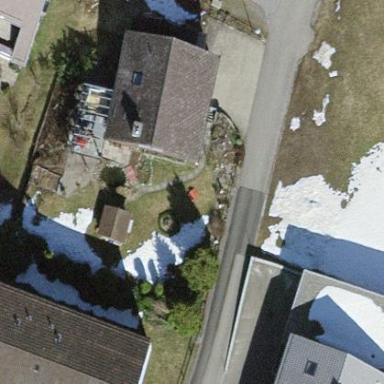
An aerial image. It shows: Simple and straightforward house.